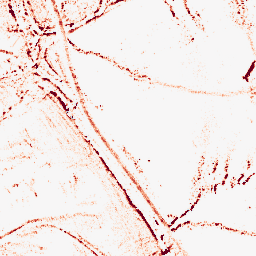
Category: morphological
Decomposition family: morphological_rect
Decomposition parameters: operation: opening
width: 5
height: 5
Upsampling method: lanczos
Upsampling parameters: scale: 4
Upsampling scale: 4